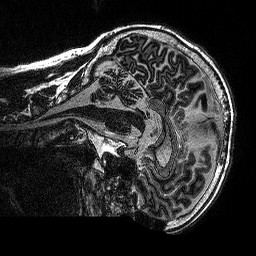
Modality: MP2RAGE
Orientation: sagittal
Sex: male
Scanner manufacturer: siemens
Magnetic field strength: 3 T
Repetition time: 5 s
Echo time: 0.00292 s